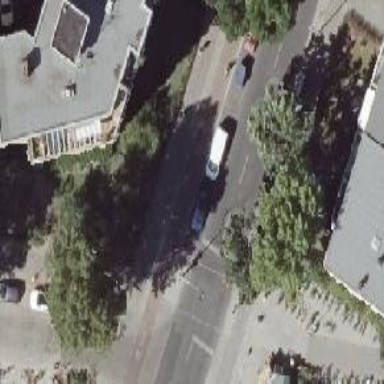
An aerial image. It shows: Pedestrian crossing with traffic signals.